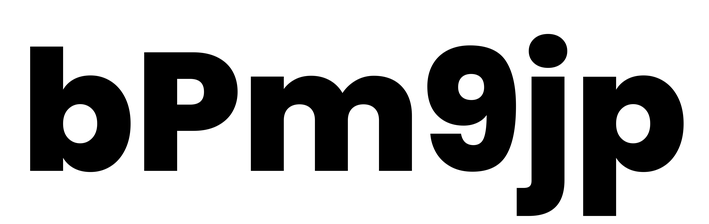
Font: Poppins-ExtraBold